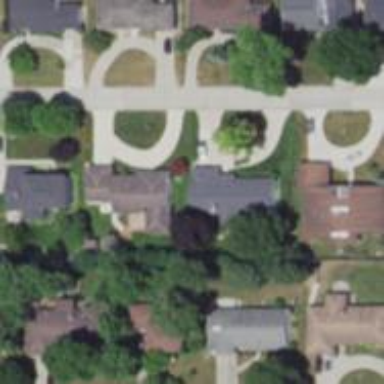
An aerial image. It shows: Driveway.